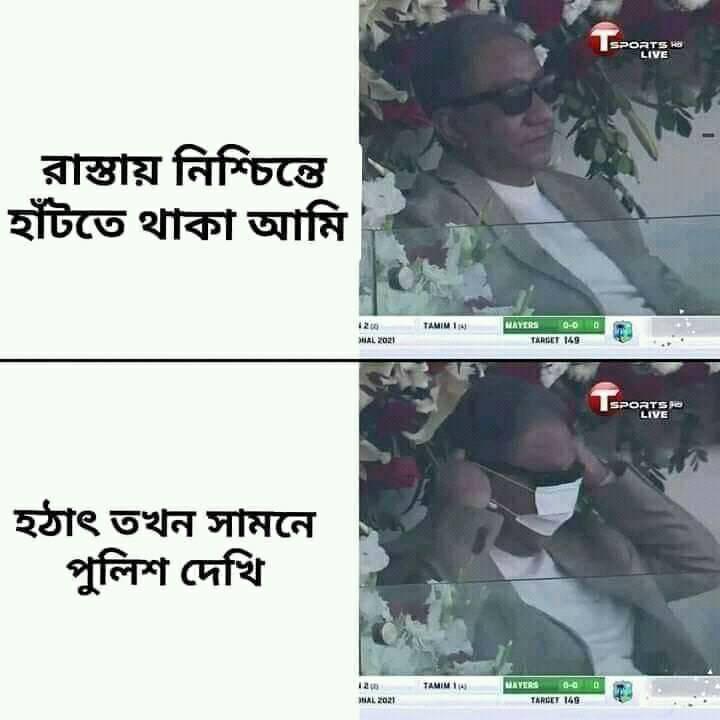
Caption: রাস্তায় নিশ্চিন্তে  হাঁটতে থাকা আমি       হঠাত তখন সামনে পুলিশ দেখি
Label: non-hate